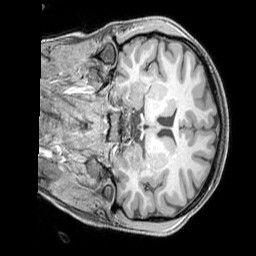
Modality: T1w
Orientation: coronal
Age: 18
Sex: female
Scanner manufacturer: siemens
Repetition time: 2.3 s
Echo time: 0.00226 s